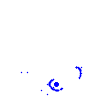
Particle: pion